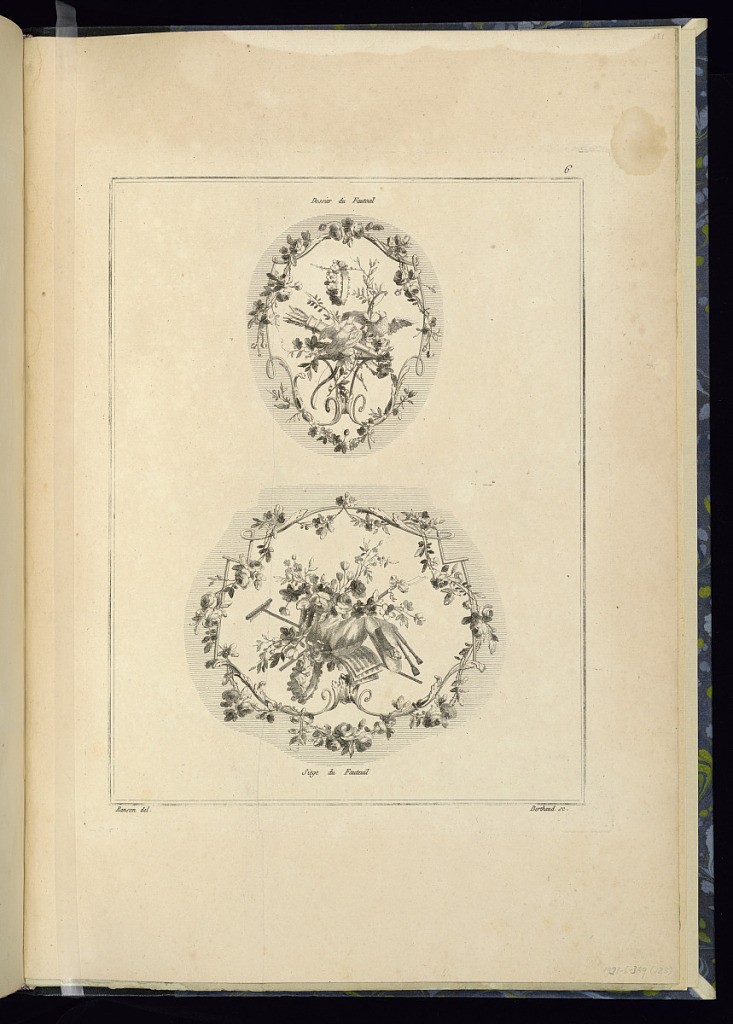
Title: Designs for Armchair Covers (Back and Seat)
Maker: Pierre Ranson, French, 1736–1786
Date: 1778
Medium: Etching on laid paper
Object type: Print
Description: Designs for upholstered armchair covers (for the back and seat) featuring floral motifs, festoons of flowers, foliate branches, birds, quiver of arrows, rake, sheets of music, bagpipe, or musette, and scrolling acanthus leaves (rinceaux). Each design is labelled, the plate is numbered and signed.